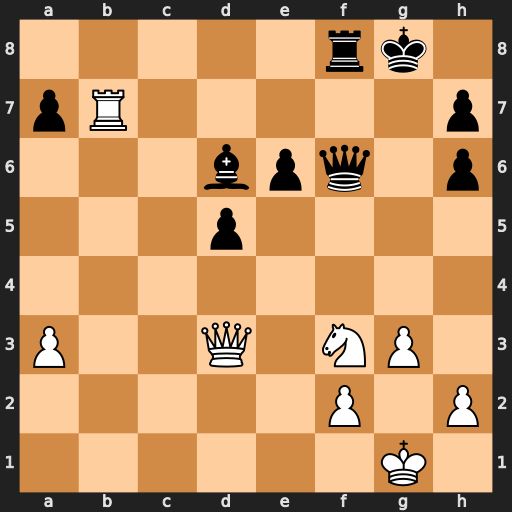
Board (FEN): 5rk1/pR5p/3bpq1p/3p4/8/P2Q1NP1/5P1P/6K1
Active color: w
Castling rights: -
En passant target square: -
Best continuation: Qxh7#